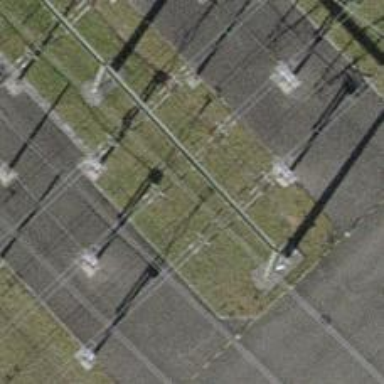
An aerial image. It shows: Insulator used in power systems.